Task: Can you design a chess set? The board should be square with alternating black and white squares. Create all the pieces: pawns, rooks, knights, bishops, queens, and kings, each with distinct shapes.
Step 3465:
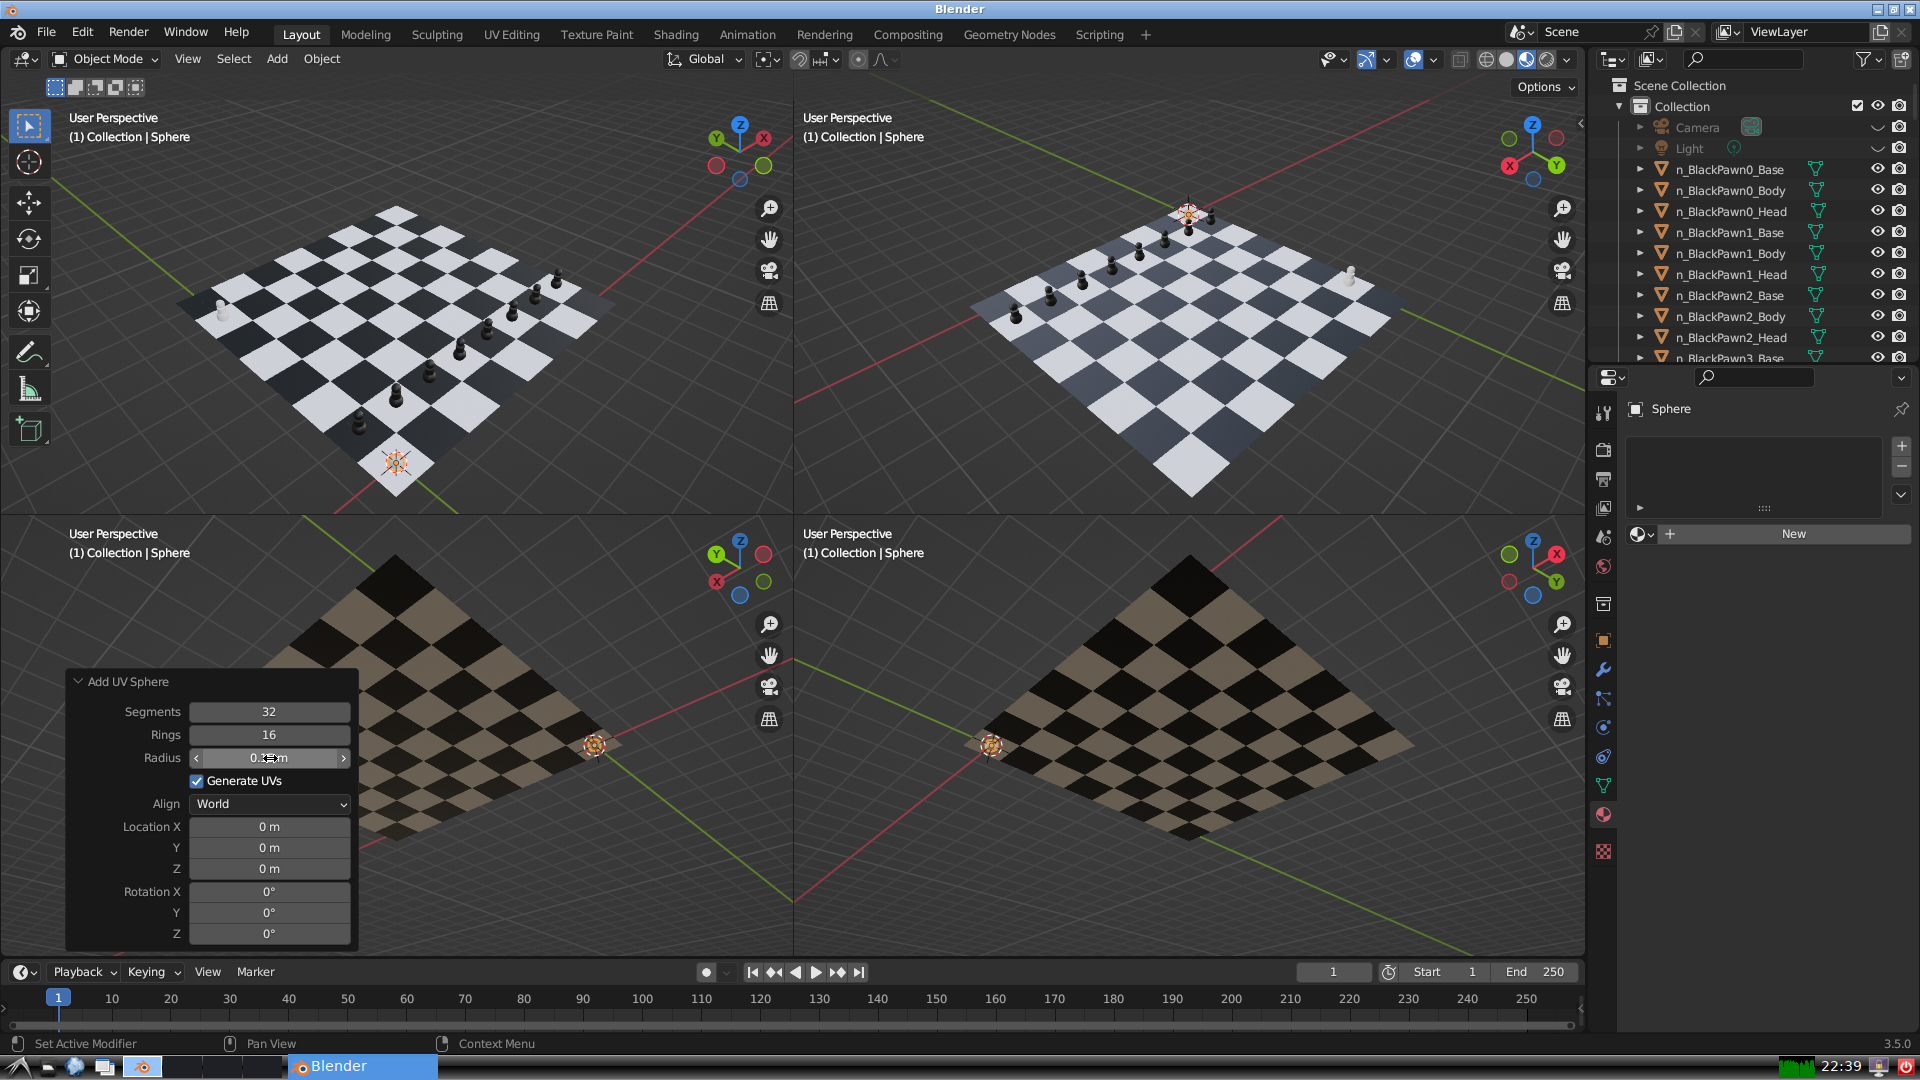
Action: {"mouse_move": [960, 540]}